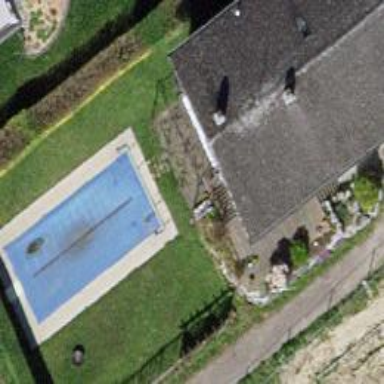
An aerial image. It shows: Swimming pool area designated for leisure and sports activities.